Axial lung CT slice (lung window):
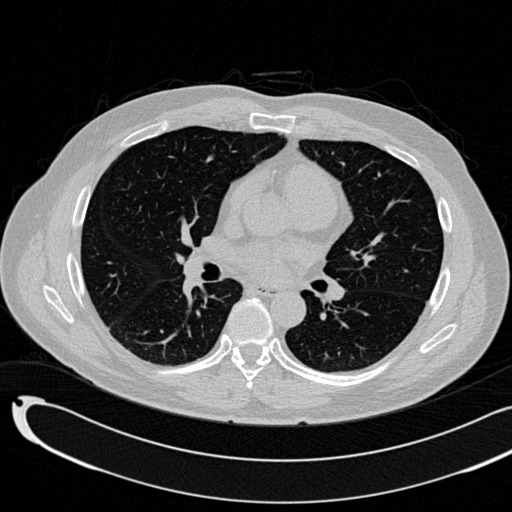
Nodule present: no